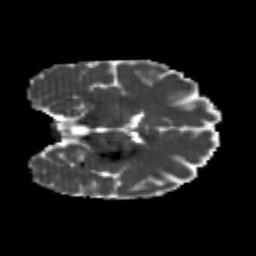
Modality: MD
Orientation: coronal
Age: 24
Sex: female
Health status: healthy
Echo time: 0.074 s